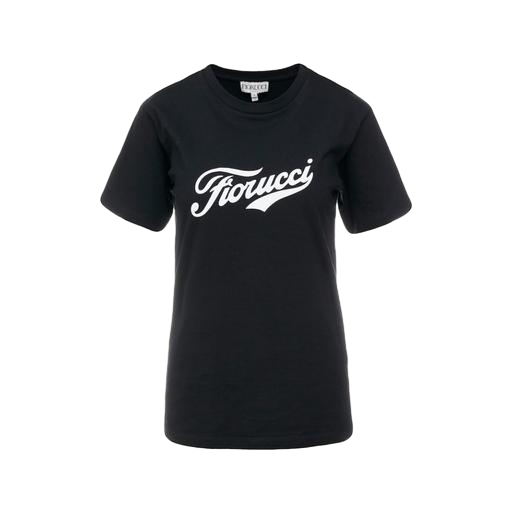
logo t-shirt, black bisou t-shirt, black logo t-shirt, white background